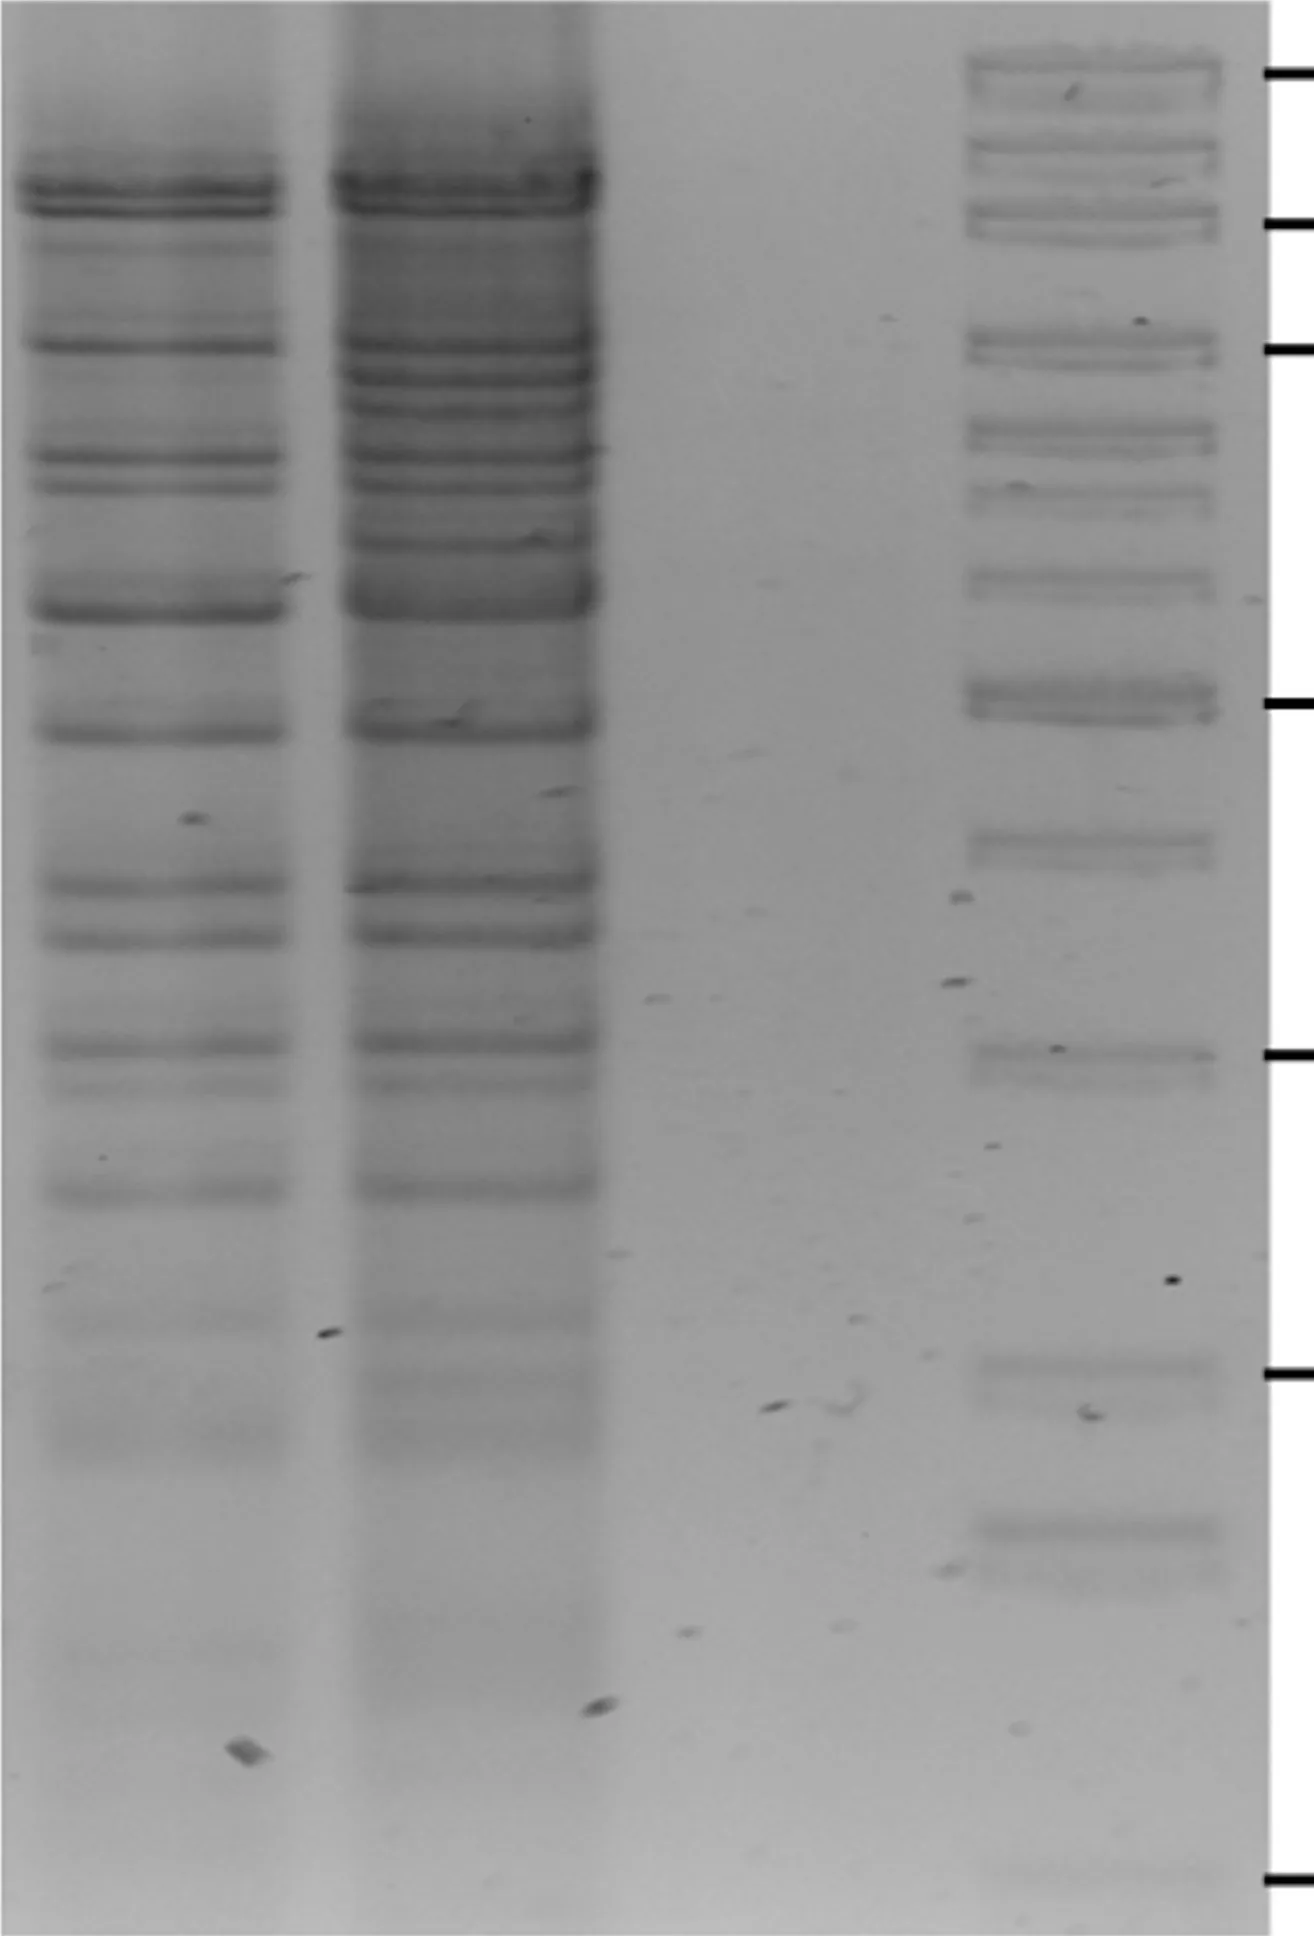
BglII restriction digests of New Delhi metallo-beta-lactamase (pNDM)-Kp10469 (lane 1) and pNDM-Ec10505 (lane 2). MW, 1-kb extension ladder molecular mass marker (Invitrogen, Carlsbad, CA, USA). Sizes (kb) are indicated for some bands.
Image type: pathology (methylene_blue)